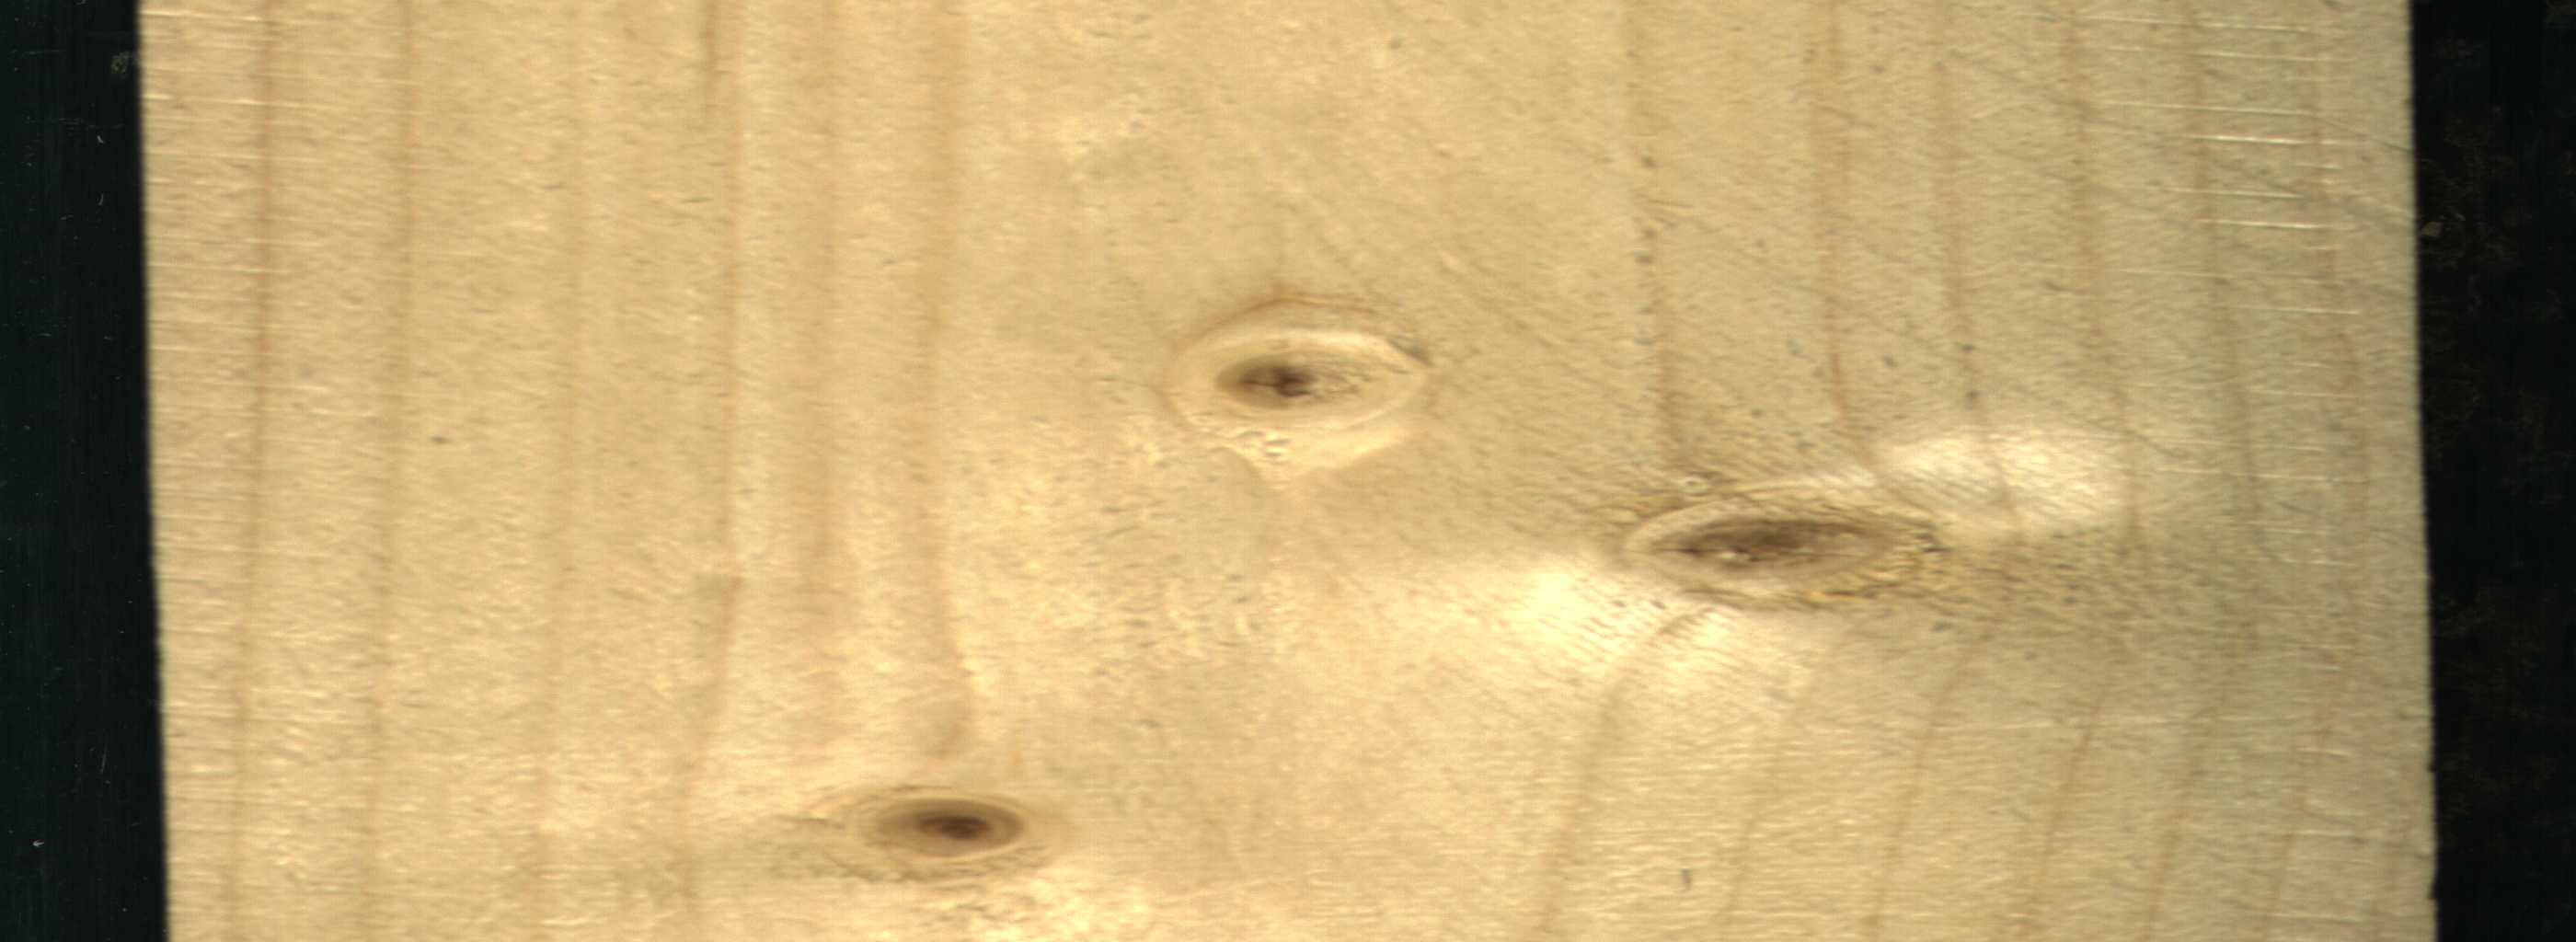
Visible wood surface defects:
knot_with_crack
Live_Knot
Live_Knot
Live_Knot